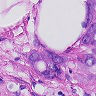
Metastatic tissue present: yes